Interaction volume radius: 10 \u00c5
Interaction volume height: 30 \u00c5
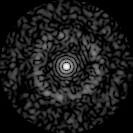
Disorder parameter: 0.8296